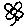
Label: flower